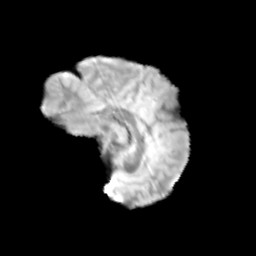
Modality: T2w
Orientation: sagittal
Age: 12
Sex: male
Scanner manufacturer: siemens
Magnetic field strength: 3 T
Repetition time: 3.8 s
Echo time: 0.07 s